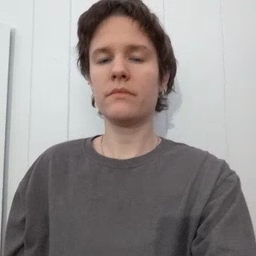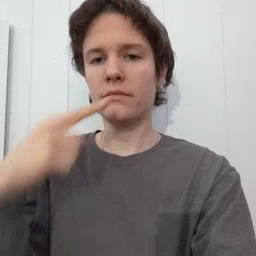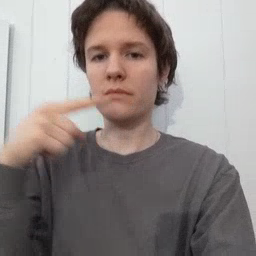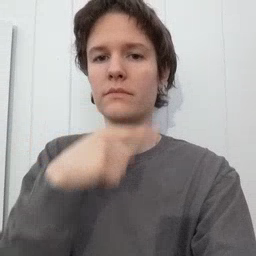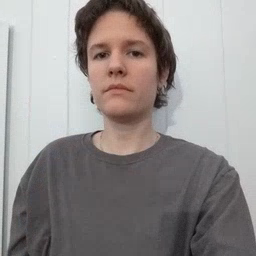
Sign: toothbrush